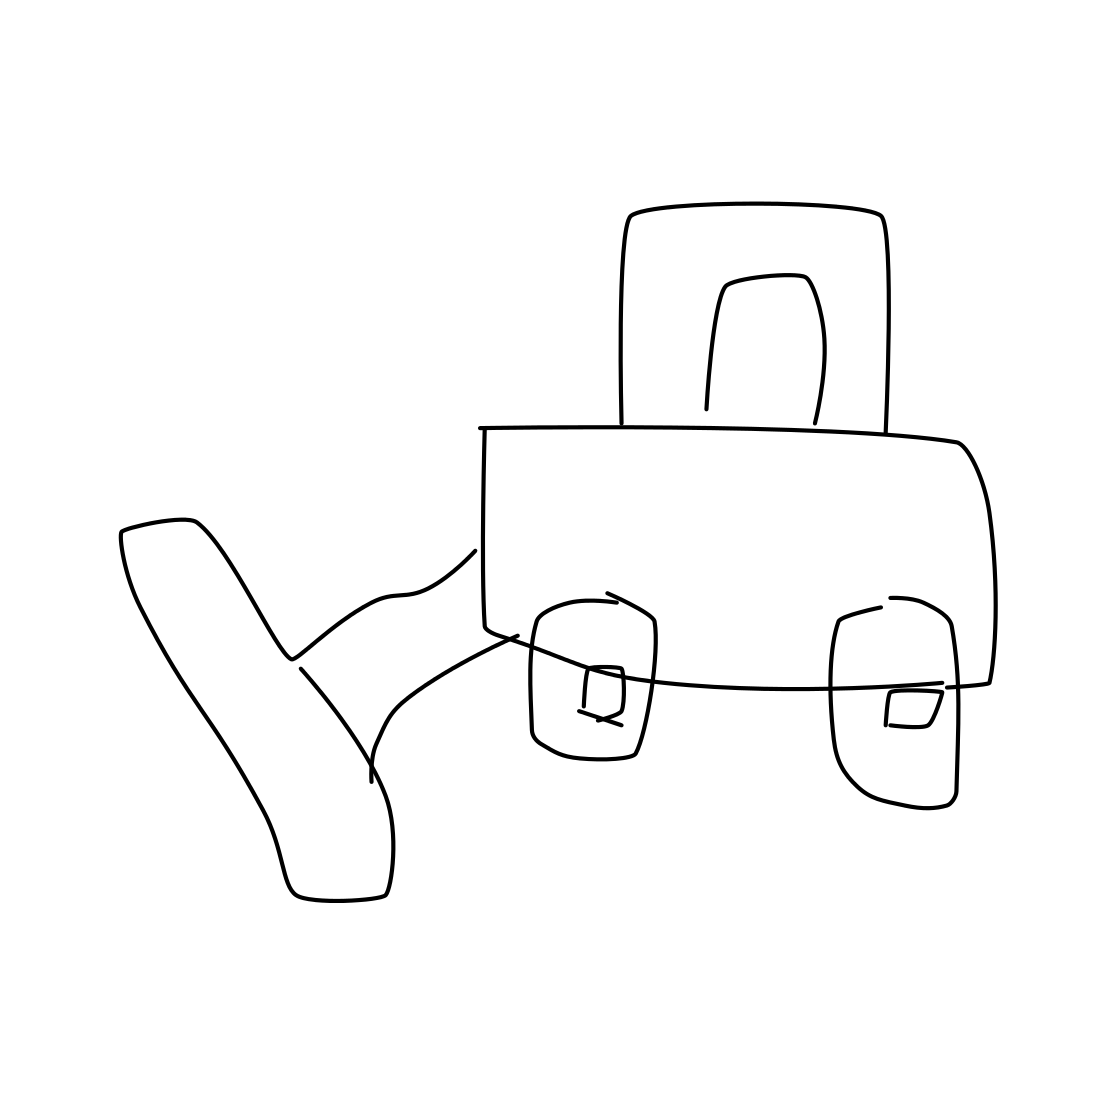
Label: bulldozer